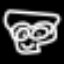
Label: frog